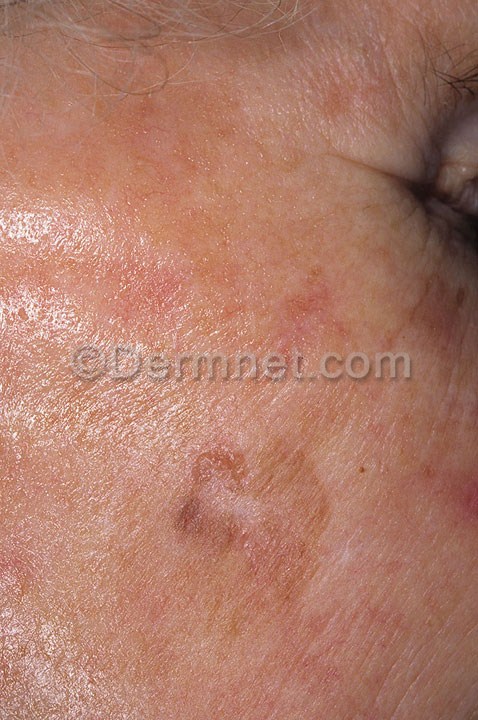
Disease: Light Diseases and Disorders of Pigmentation